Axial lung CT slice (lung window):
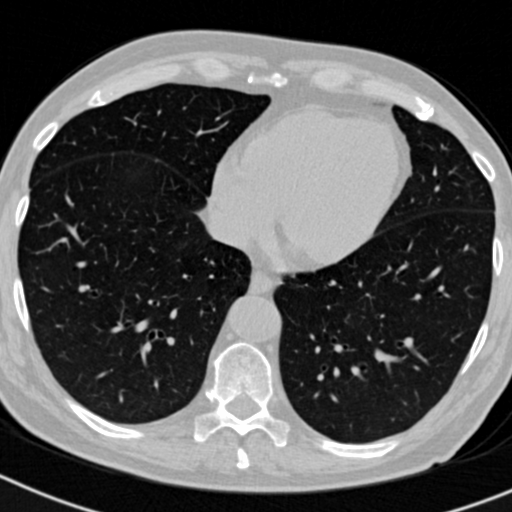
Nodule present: no